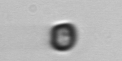
Label: Thalassiosira